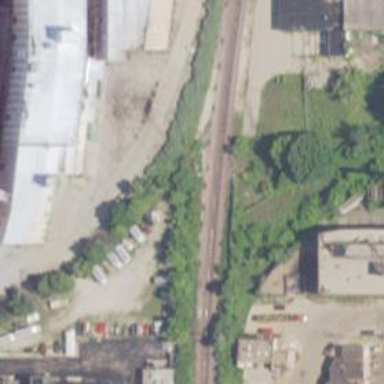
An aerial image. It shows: Abandoned railway.